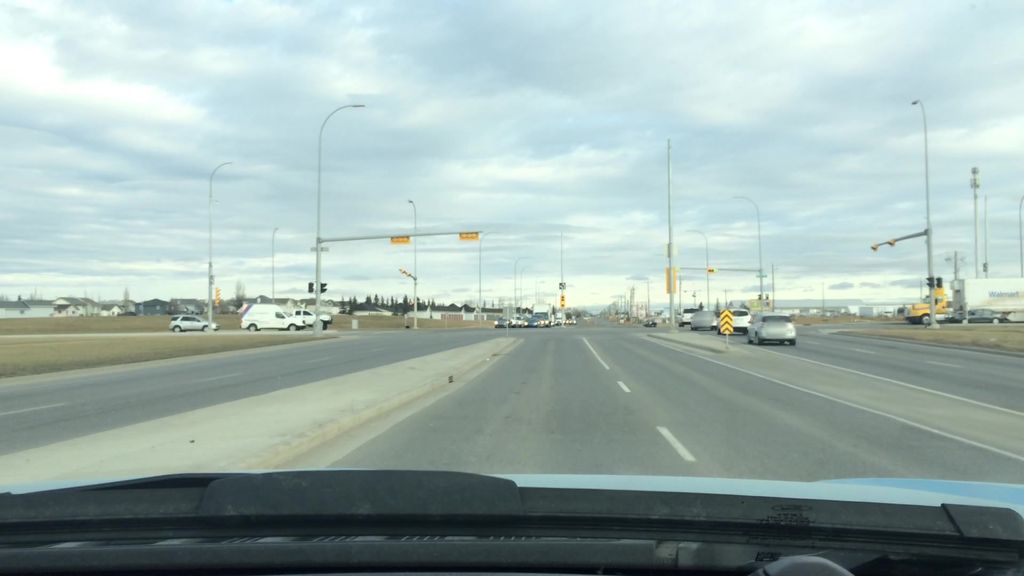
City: calgary